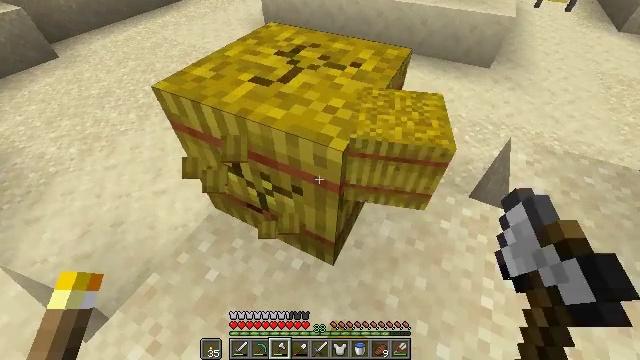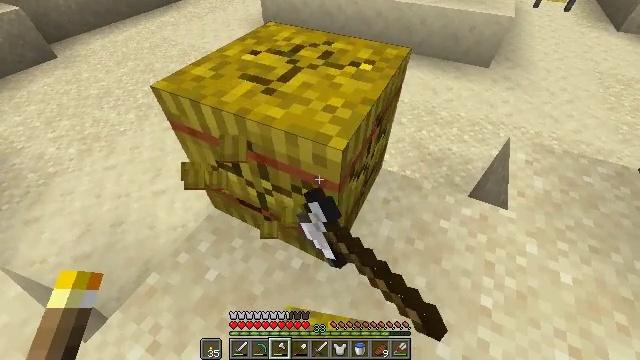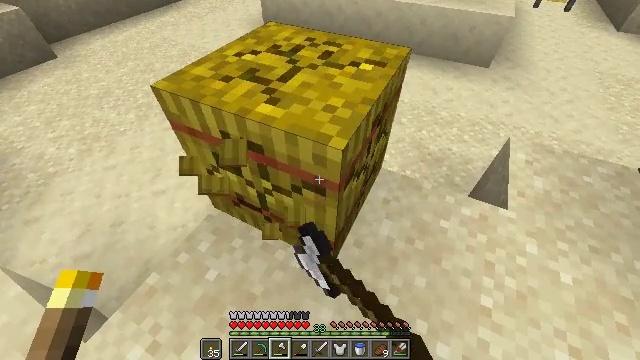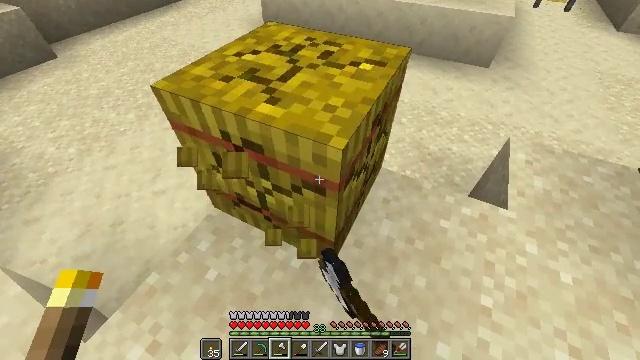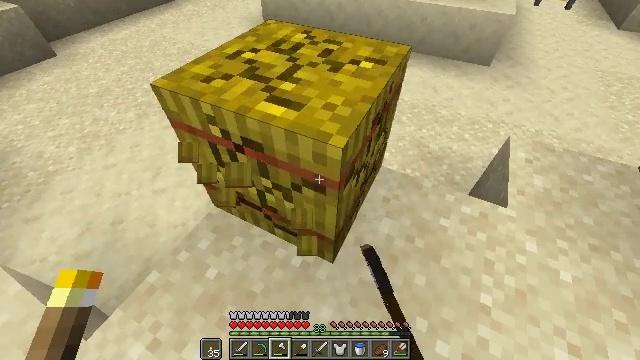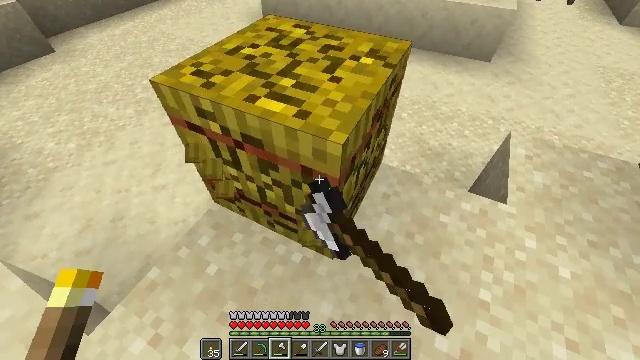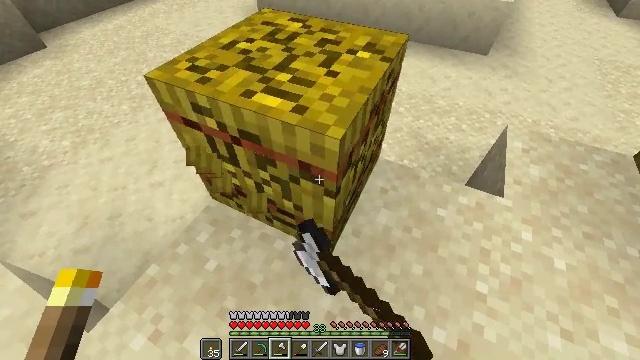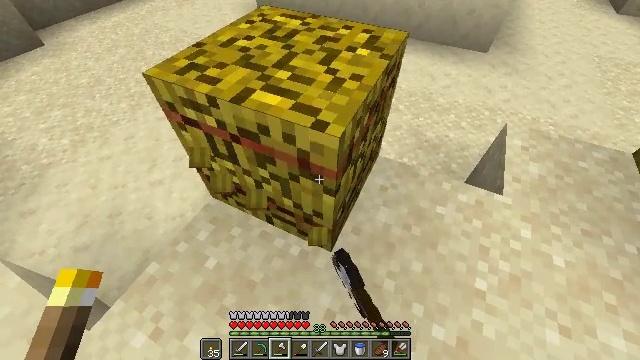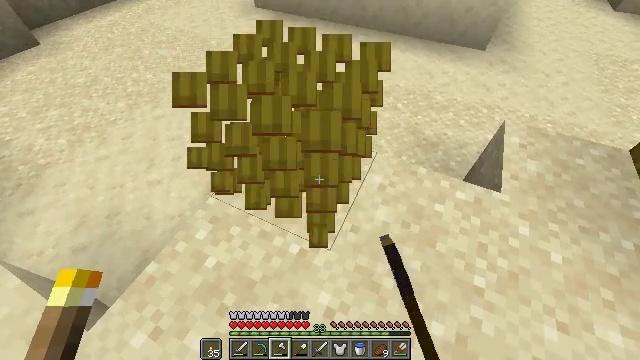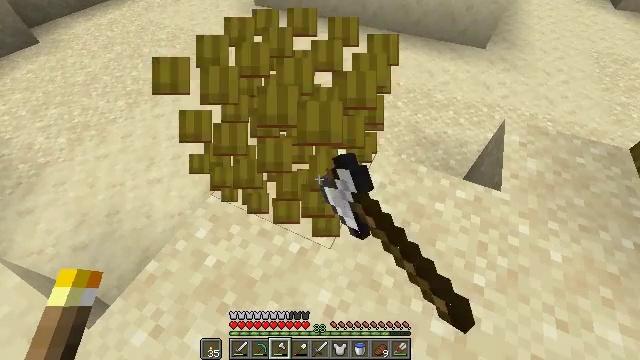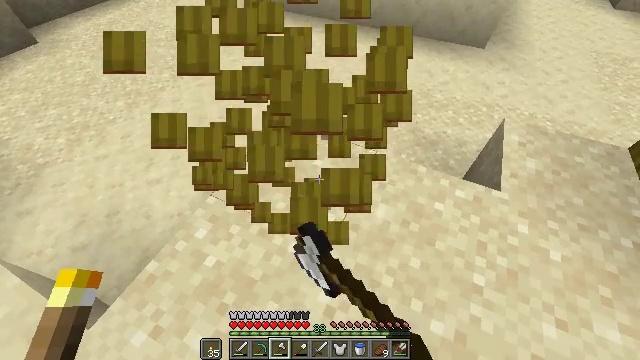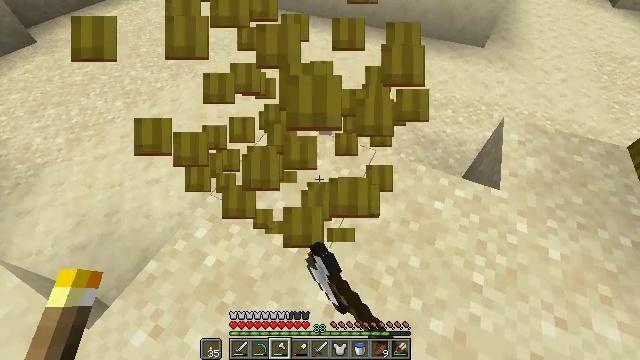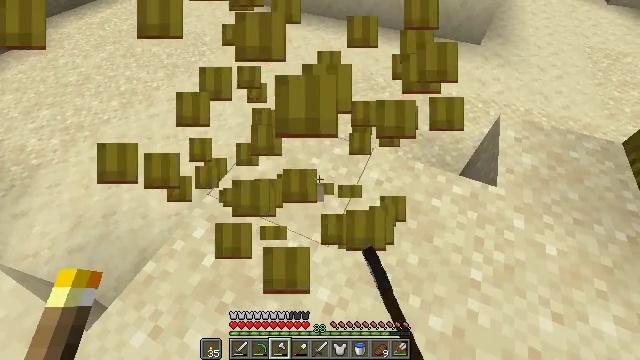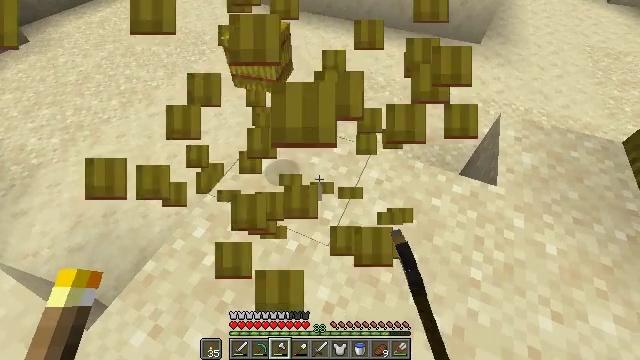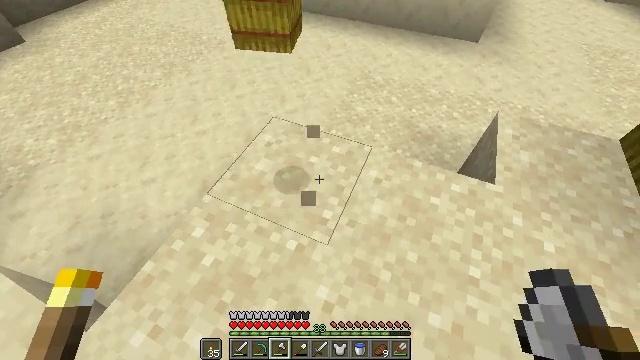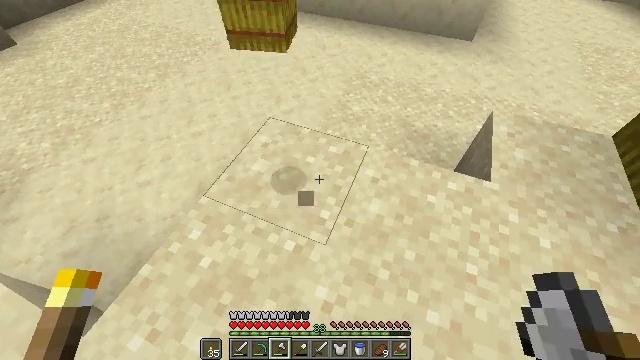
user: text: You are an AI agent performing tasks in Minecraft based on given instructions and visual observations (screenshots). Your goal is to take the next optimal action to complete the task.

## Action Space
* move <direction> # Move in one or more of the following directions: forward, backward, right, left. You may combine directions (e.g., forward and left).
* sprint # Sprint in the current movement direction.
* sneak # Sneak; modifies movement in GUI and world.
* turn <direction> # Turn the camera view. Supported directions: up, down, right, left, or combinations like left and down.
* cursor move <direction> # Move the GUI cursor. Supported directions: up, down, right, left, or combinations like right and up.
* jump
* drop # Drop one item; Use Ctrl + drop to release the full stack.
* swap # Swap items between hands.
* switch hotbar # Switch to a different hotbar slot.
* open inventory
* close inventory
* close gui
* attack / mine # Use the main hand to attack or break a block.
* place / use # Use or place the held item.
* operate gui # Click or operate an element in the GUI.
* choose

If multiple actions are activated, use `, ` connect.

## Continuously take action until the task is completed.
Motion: motion action
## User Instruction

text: Gather hay blocks from the farm.
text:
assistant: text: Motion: attack / mine
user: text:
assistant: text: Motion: attack / mine
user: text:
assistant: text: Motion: attack / mine
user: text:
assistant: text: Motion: attack / mine
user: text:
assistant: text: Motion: attack / mine
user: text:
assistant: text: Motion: turn down, attack / mine
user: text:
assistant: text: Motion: attack / mine
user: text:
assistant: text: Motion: attack / mine
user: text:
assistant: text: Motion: attack / mine
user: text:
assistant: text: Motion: attack / mine
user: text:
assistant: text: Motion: no_op
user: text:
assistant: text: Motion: no_op
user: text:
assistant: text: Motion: no_op
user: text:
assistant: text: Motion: no_op
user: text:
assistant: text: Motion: turn right
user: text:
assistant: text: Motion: move forward, turn right
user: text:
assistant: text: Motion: move forward, turn right
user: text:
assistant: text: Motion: move forward, turn right
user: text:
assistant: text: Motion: move forward, turn right and down
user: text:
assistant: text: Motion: move forward, turn right and down
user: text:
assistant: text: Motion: move forward, turn right
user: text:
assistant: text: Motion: turn right
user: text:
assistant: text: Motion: turn right
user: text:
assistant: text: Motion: turn right
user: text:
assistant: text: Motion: turn right
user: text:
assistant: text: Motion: turn right
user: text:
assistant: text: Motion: turn right
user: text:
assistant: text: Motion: turn right
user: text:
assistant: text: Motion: turn right
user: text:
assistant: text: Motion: turn right